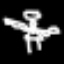
Label: angel